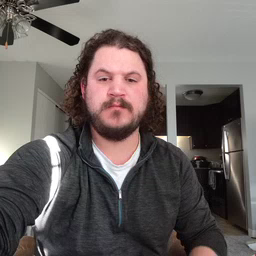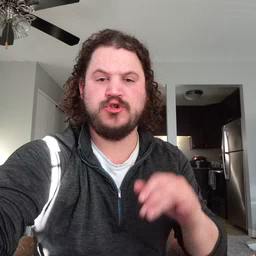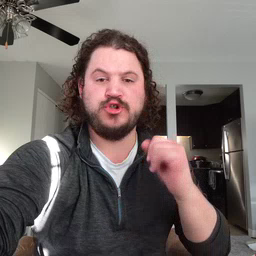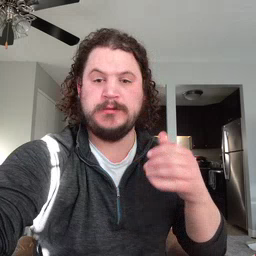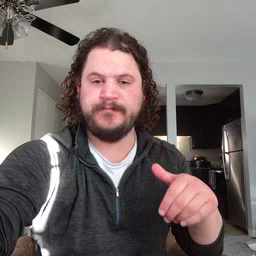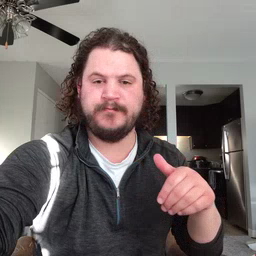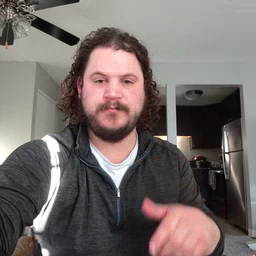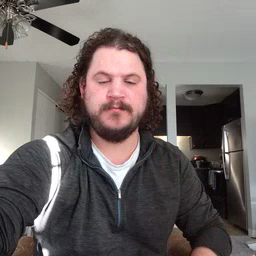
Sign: jeans